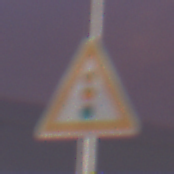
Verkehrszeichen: Lichtzeichenanlage
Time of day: SunriseSunset
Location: Outdoor (Urban)
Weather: PartlyCloudy
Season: NotSpecified
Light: Artificial